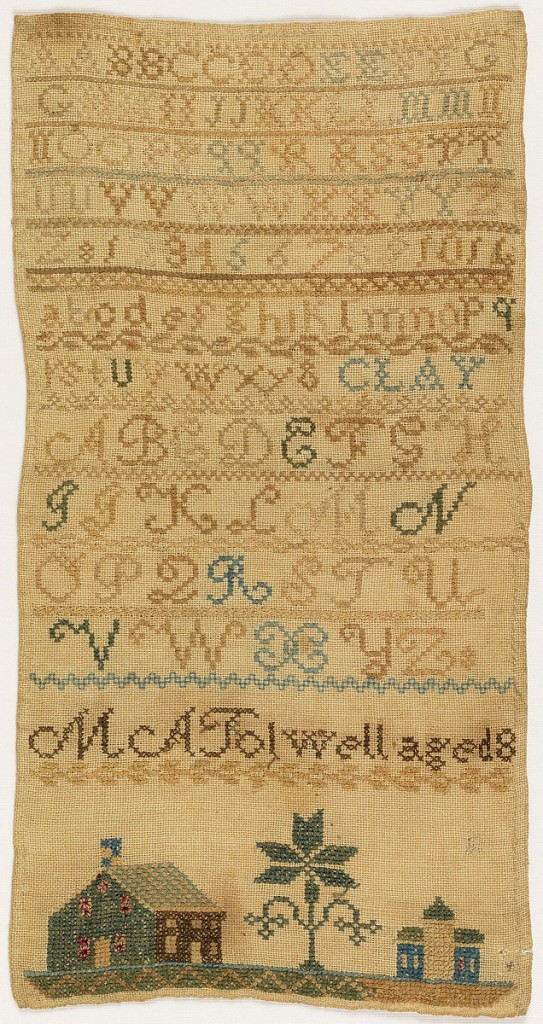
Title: Sampler
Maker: M. A. Tolwell, American
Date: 19th century
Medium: silk embroidery on cotton foundation Technique: embroidered in cross and marking cross stitches on plain weave foundation
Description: Bands of alphabets separated by narrow geometric borders, with the inscription:
M A Tolwell Aged 8
At the bottom, houses and a tree.